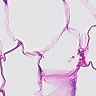
Metastatic tissue present: no